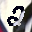
Label: 2